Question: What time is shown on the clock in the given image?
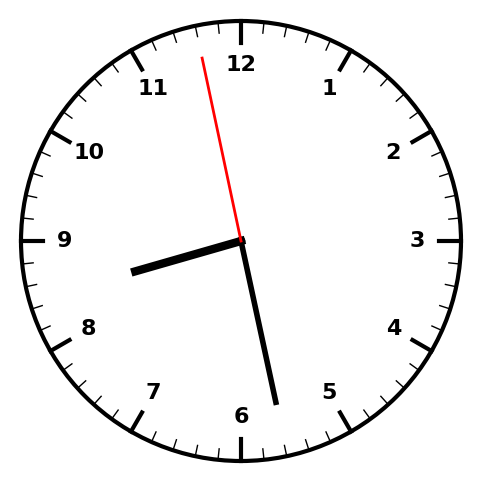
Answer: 08:27:58